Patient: sex M, age 67
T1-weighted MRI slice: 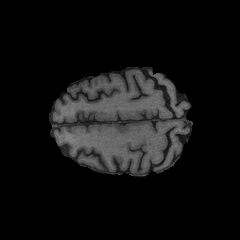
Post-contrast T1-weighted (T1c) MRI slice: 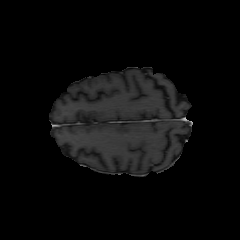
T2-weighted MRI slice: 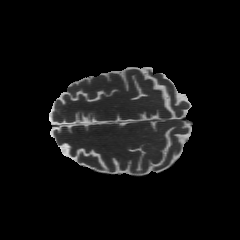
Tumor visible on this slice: no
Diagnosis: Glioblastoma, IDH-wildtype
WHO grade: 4